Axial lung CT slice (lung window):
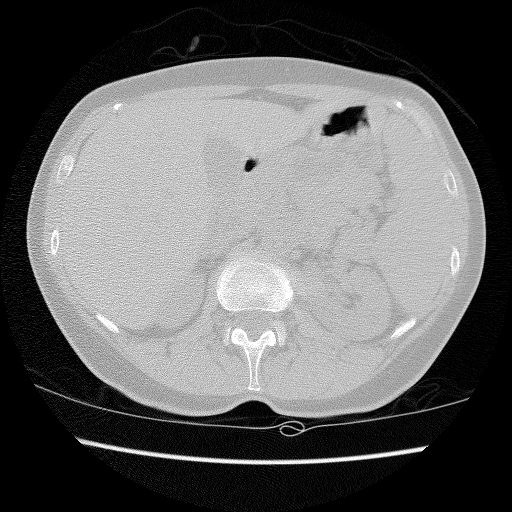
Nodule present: no